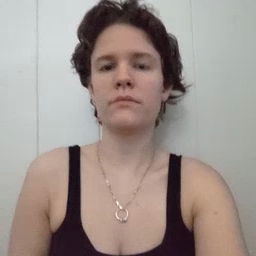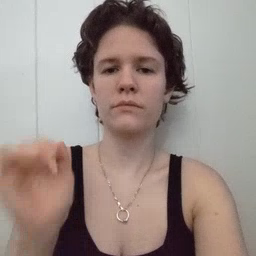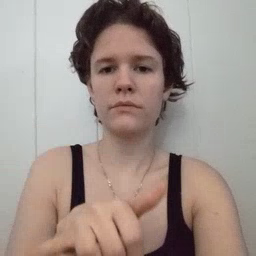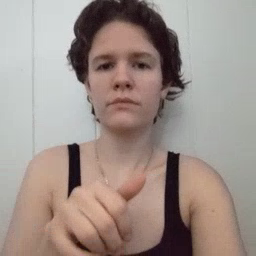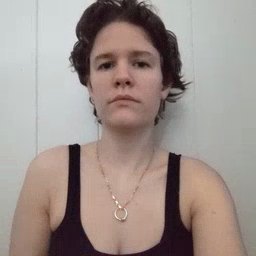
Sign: that